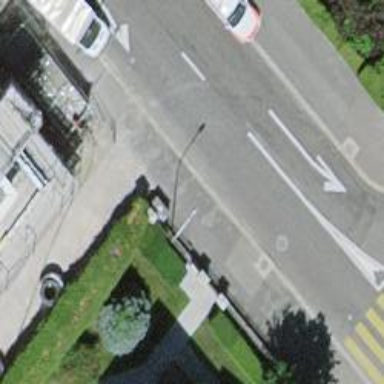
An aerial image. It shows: Tertiary road with asphalt surface and separate sidewalk.